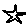
Label: star